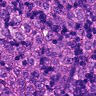
Metastatic tissue present: yes